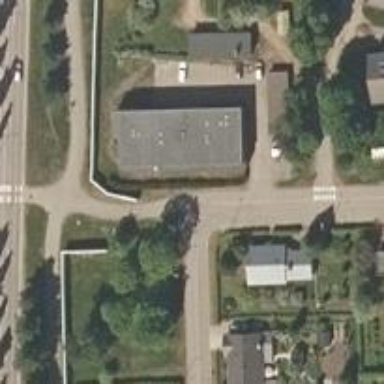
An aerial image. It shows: Asphalt cycleway.